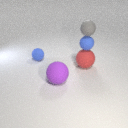
small blue rubber sphere below small gray rubber sphere